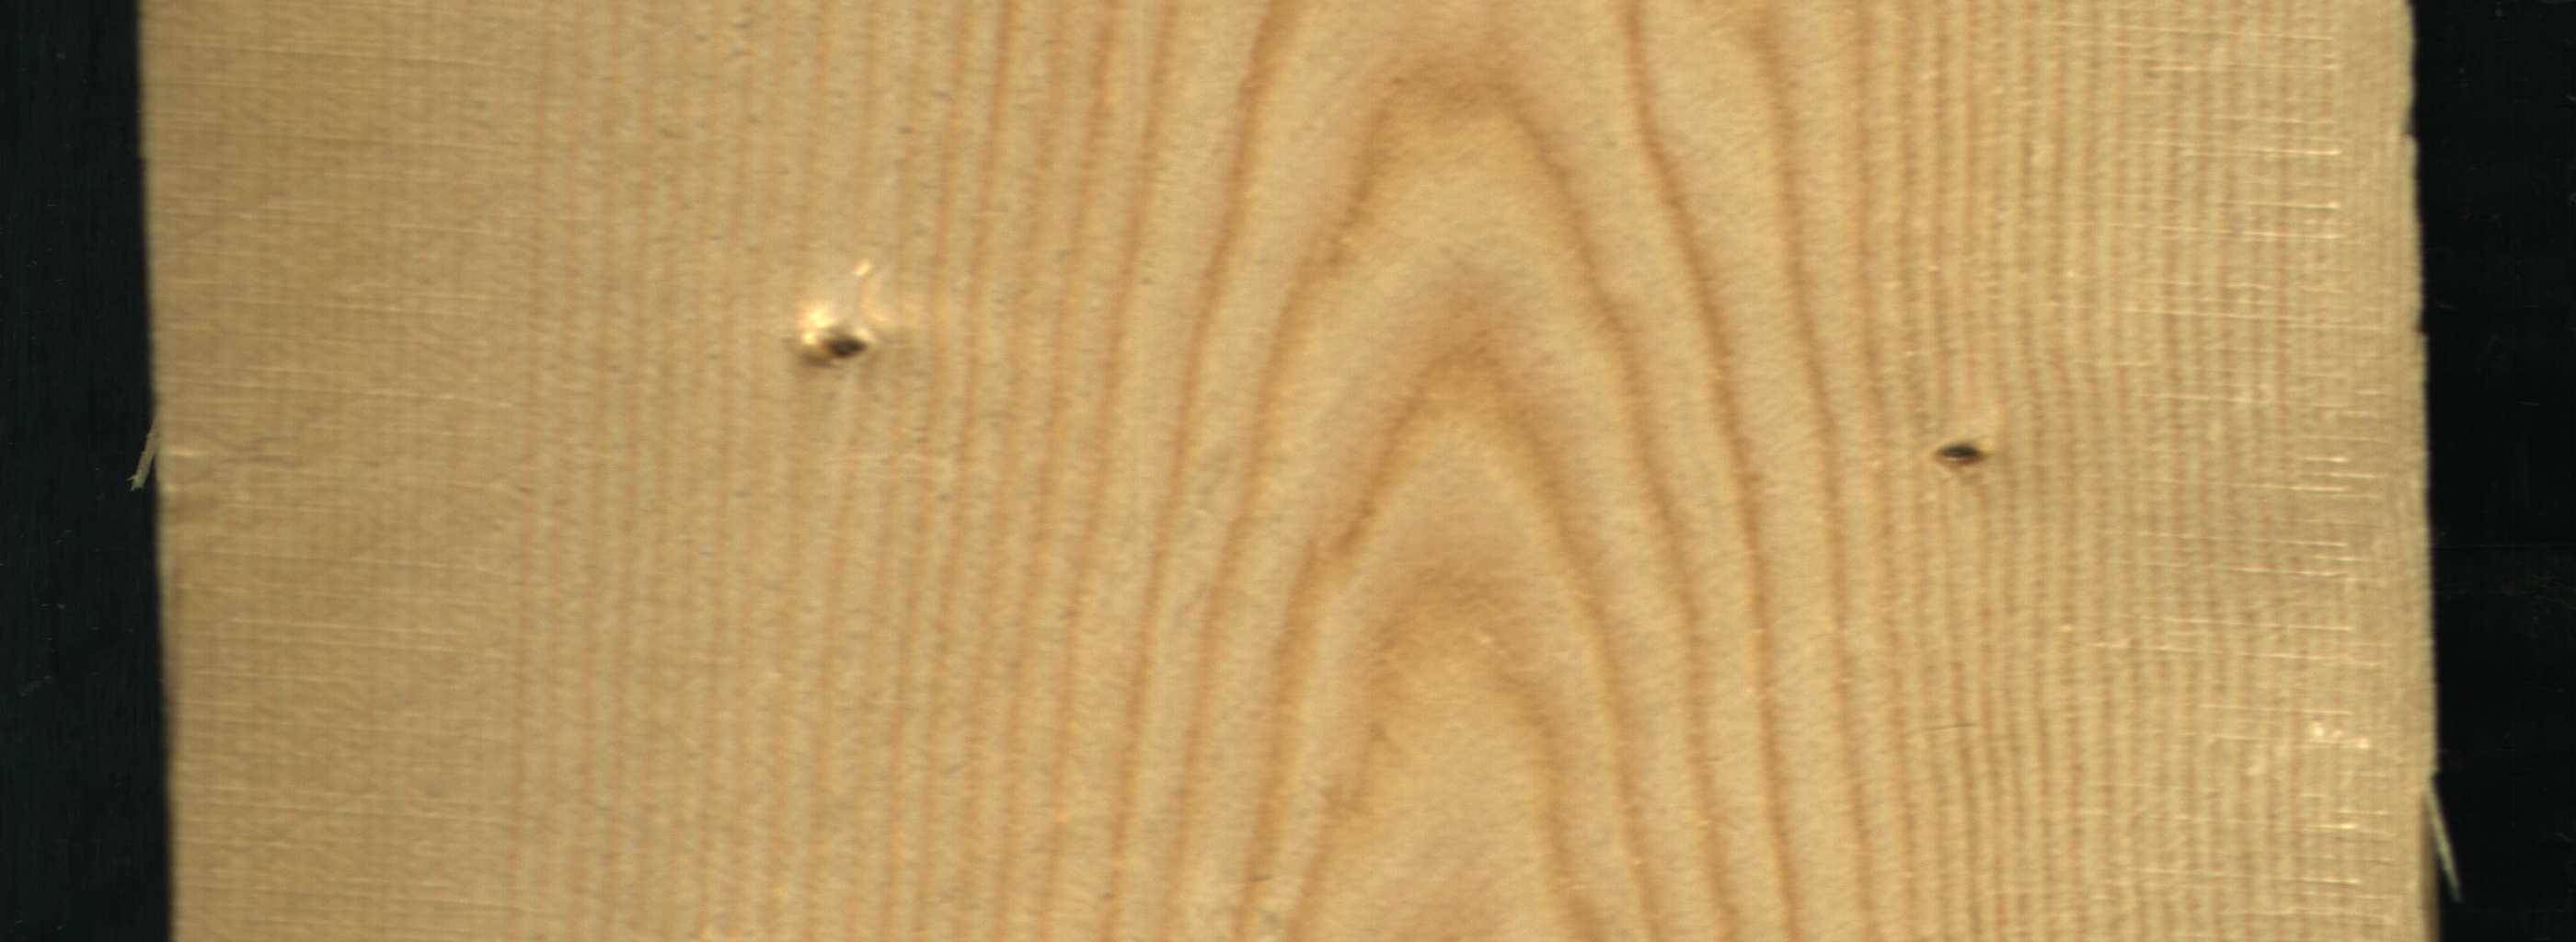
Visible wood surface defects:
Live_Knot
Live_Knot